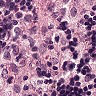
Metastatic tissue present: no